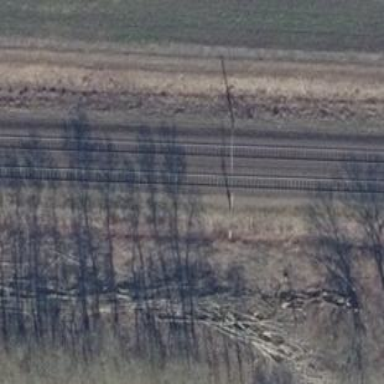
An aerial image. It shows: Milestone along the railway with catenary mast.